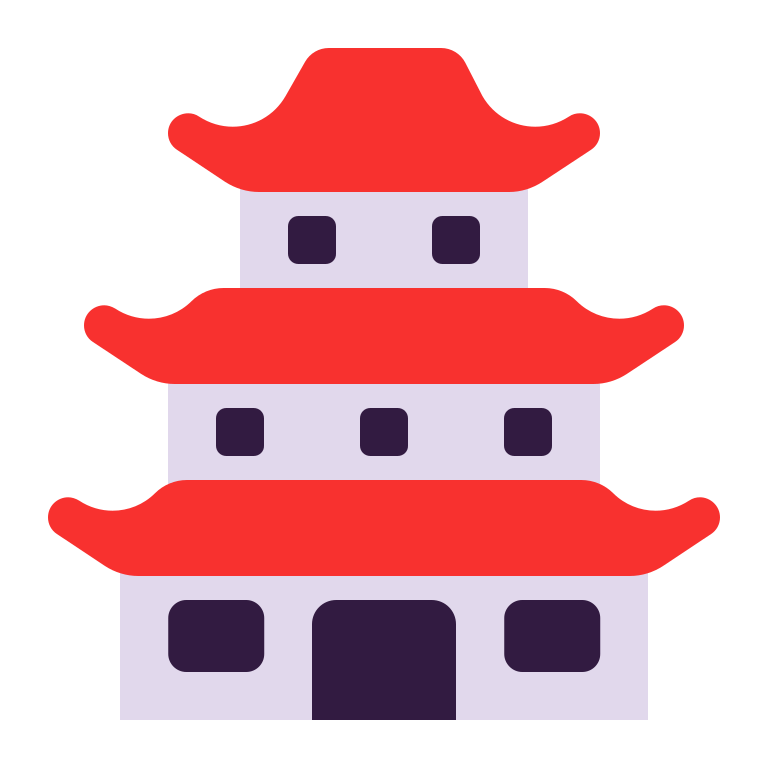
japanese castle flat